Question: I am trying to get values from a patient registration form into my database. But each time when I click on button, application stops with following message:
Logcat details are:
'''
java.lang.NullPointerException: Attempt to invoke virtual method 'android.text.Editable android.widget.EditText.getText()' on a null object reference
'''

My code for the same is as follows:
'''
import java.util.Calendar;
import android.app.Activity;
import android.app.DatePickerDialog;
import android.app.Dialog;
import android.app.TimePickerDialog;
import android.os.Bundle;
import android.view.View;
import android.widget.Button;
import android.widget.DatePicker;
import android.widget.EditText;
import android.widget.ImageButton;
import android.widget.TimePicker;
public class indoor_patient extends Activity{
public EditText sr_no, patient_name, consultant_name, ref_dr, department,
rel_name, rel_no, arr_date, arr_time;
Button submit;
ImageButton datepicker, timepicker;
Calendar cal;
int day, month, year;
int hour, min;
static final int TIME_DIALOG_ID = 1;
static final int DATE_DIALOG_ID = 0;
protected void onCreate(Bundle savedInstanceState) {
super.onCreate(savedInstanceState);
setContentView(R.layout.indoor_patient_tbl);
sr_no = (EditText) findViewById(R.id.etSrNo);
patient_name = (EditText) findViewById(R.id.etPatientName);
consultant_name = (EditText) findViewById(R.id.etConsultantDr);
ref_dr = (EditText) findViewById(R.id.etRefDr);
department = (EditText) findViewById(R.id.etDepartment);
rel_name = (EditText) findViewById(R.id.etRelativeName);
rel_no = (EditText) findViewById(R.id.etRelContact);
arr_date = (EditText) findViewById(R.id.etArrDate);
arr_time = (EditText) findViewById(R.id.etArrTime);
submit = (Button) findViewById(R.id.btnIndoorSubmit);
cal = Calendar.getInstance();
day = cal.get(Calendar.DAY_OF_MONTH);
month = cal.get(Calendar.MONTH);
year = cal.get(Calendar.YEAR);
datepicker = (ImageButton) findViewById(R.id.imgBtnDate);
datepicker.setOnClickListener(new View.OnClickListener() {
@SuppressWarnings("deprecation")
@Override
public void onClick(View v) {
showDialog(DATE_DIALOG_ID);
}
});
hour = cal.get(Calendar.HOUR_OF_DAY);
min = cal.get(Calendar.MINUTE);
timepicker = (ImageButton) findViewById(R.id.imgBtnTime);
timepicker.setOnClickListener(new View.OnClickListener() {
@SuppressWarnings("deprecation")
@Override
public void onClick(View v) {
showDialog(TIME_DIALOG_ID);
}
});
submit.setOnClickListener(new View.OnClickListener() {
@Override
public void onClick(View v) {
new dbwork().execute();
}
});
}
@Override
protected Dialog onCreateDialog(int id) {
// TODO Auto-generated method stub
switch (id) {
case DATE_DIALOG_ID:
return new DatePickerDialog(this, datePickerListener, year, month,
day);
case TIME_DIALOG_ID:
return new TimePickerDialog(this, timePickerListener, hour, min,
false);
}
return null;
}
private DatePickerDialog.OnDateSetListener datePickerListener = new DatePickerDialog.OnDateSetListener() {
public void onDateSet(DatePicker view, int selectedYear,
int selectedMonth, int selectedDay) {
arr_date.setText(selectedDay + "/" + (selectedMonth + 1) + "/"
+ selectedYear);
}
};
private TimePickerDialog.OnTimeSetListener timePickerListener = new TimePickerDialog.OnTimeSetListener() {
@Override
public void onTimeSet(TimePicker view, int hourOfDay, int minute) {
int hour;
String am_pm;
if (hourOfDay > 12) {
hour = hourOfDay - 12;
am_pm = "PM";
} else {
hour = hourOfDay;
am_pm = "AM";
}
arr_time.setText(hour + ":" + min + " " + am_pm);
}
};
}
'''
And my database connectivity file is as follows:
'''
import java.io.BufferedInputStream;
import java.io.BufferedReader;
import java.io.InputStream;
import java.io.InputStreamReader;
import java.net.HttpURLConnection;
import java.net.URL;
import android.os.AsyncTask;
public class dbwork extends AsyncTask<Void, String, String> {
indoor_patient ins=new indoor_patient();
String webUrl = "http://10.0.3.2:8084/data_web/indoorPatient.jsp?sr_no="
+ ins.sr_no.getText().toString()
+ ""
+ ins.patient_name.getText().toString()
+ ""
+ ins.consultant_name.getText().toString()
+ ""
+ ins.ref_dr.getText().toString()
+ ""
+ ins.department.getText().toString()
+ ""
+ ins.rel_name.getText().toString()
+ ""
+ ins.rel_no.getText().toString()
+ ""
+ ins.arr_date.getText().toString()
+ ""
+ ins.arr_time.getText().toString() + "&submit=Submit";
@Override
protected String doInBackground(Void... params) {
// TODO Auto-generated method stub
StringBuffer strbuffer=new StringBuffer("");
String line="";
try {
URL url=new URL(webUrl);
HttpURLConnection hurl;
hurl=(HttpURLConnection)url.openConnection();
BufferedInputStream bis;
bis=new BufferedInputStream(hurl.getInputStream());
InputStream is;
is=bis;//implicit casting // from downward to upward
InputStreamReader isr;
isr=new InputStreamReader(is);
BufferedReader br;
br=new BufferedReader(isr);
//reading html form
while ((line = br.readLine()) != null) {
strbuffer.append(line);
}
bis.close();
is.close();
isr.close();
br.close();
hurl.disconnect();
}
catch(Exception ex)
{
ex.printStackTrace();
}
return strbuffer.toString();
}
@Override
protected void onPostExecute(String result) {
super.onPostExecute(result);
}
}
'''
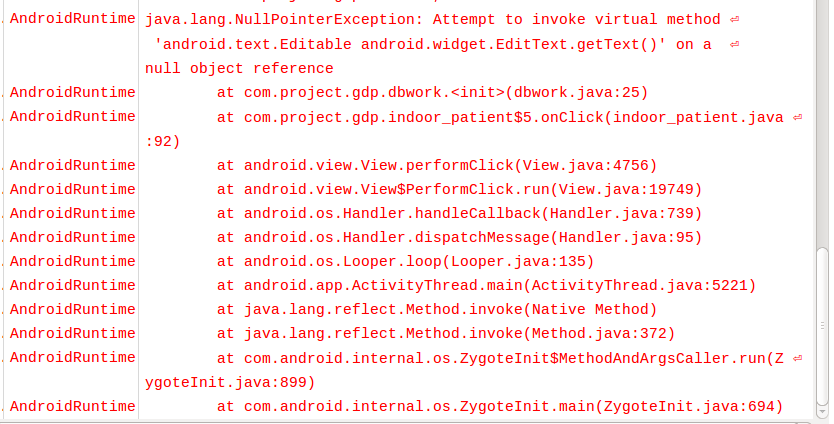
Answer: You can't just instantiate your 'Activity' and access the 'TextView' members on it. This doesn't make any sense:
'''
indoor_patient ins=new indoor_patient();
String webUrl = "http://10.0.3.2:8084/data_web/indoorPatient.jsp?sr_no="
+ ins.sr_no.getText().toString()
'''
Instead you could figure out what your 'webUrl' is in your 'onClick()' method and pass in the complete URL as a parameter to the 'AsyncTask':
'''
submit.setOnClickListener(new View.OnClickListener() {
@Override
public void onClick(View v) {
String webUrl = "http://10.0.3.2:8084/data_web/indoorPatient.jsp?sr_no="
+ ins.sr_no.getText().toString()
+ ""
+ ins.patient_name.getText().toString()
+ ""
+ ins.consultant_name.getText().toString()
+ ""
+ ins.ref_dr.getText().toString()
+ ""
+ ins.department.getText().toString()
+ ""
+ ins.rel_name.getText().toString()
+ ""
+ ins.rel_no.getText().toString()
+ ""
+ ins.arr_date.getText().toString()
+ ""
+ ins.arr_time.getText().toString() + "&submit=Submit";
new dbwork().execute(webUrl);
}
});
'''
Then change your 'AsyncTask' to something like this:
'''
public class dbwork extends AsyncTask<String, String, String> {
@Override
protected String doInBackground(String... params) {
String webUrl = params[0];
// TODO Auto-generated method stub
StringBuffer strbuffer=new StringBuffer("");
// ...
'''